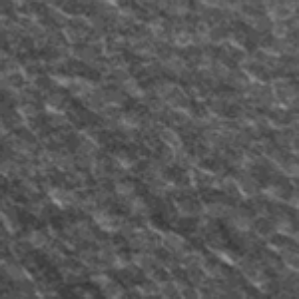
Label: frost